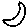
Label: moon